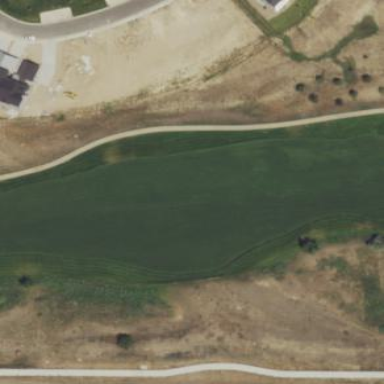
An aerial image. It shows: Area with grass used as rough in golf course.